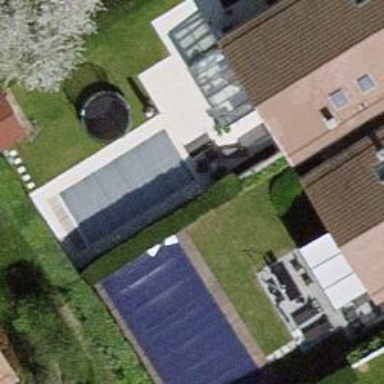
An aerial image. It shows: Outdoor swimming pool on leisure land.